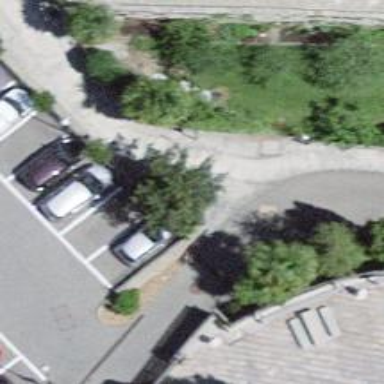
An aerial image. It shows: Bollard.